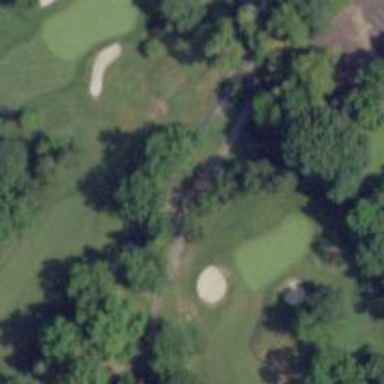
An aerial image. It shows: Path for both road and golf.